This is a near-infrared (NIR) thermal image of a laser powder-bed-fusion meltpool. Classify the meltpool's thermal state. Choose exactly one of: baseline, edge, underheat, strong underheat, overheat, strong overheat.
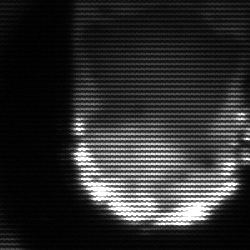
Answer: baseline